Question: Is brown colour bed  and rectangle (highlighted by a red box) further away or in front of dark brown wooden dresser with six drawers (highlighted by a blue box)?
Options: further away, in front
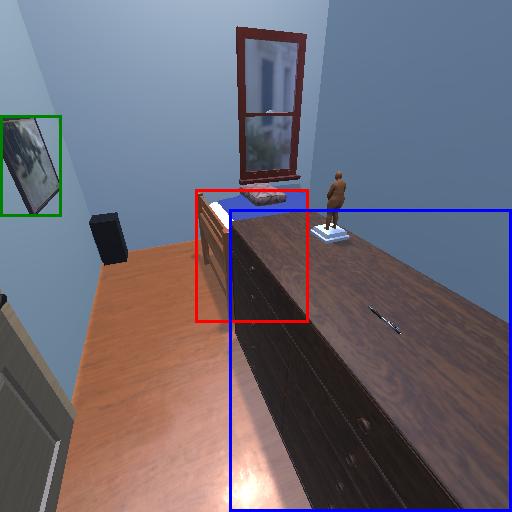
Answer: further away